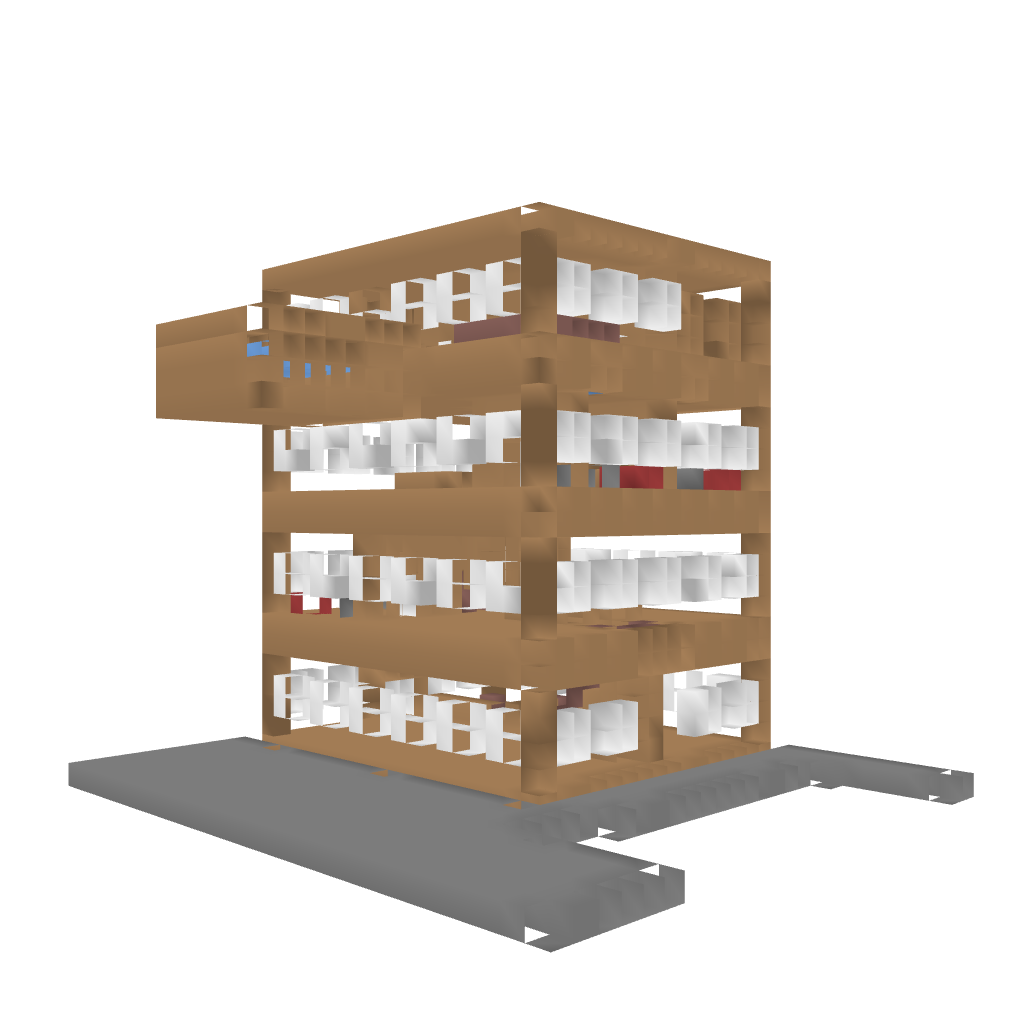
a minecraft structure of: the-luxus-home bad low quality